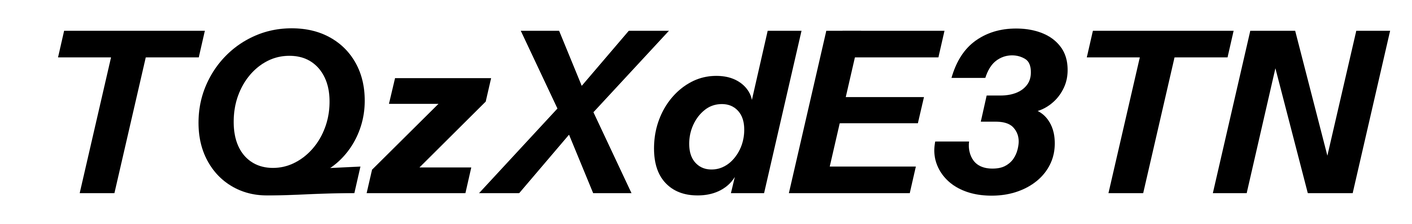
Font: InstrumentSans-Italic_Bold_Italic